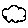
Label: cloud